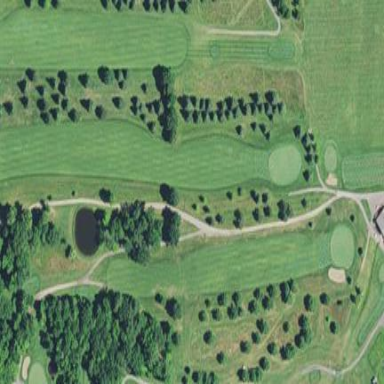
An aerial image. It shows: Area with grass used as rough in golf course.